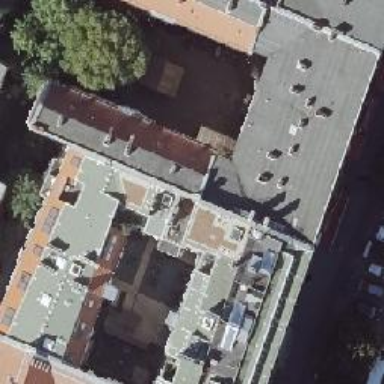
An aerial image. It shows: White apartment building with red gambrel roof made of roof tiles.